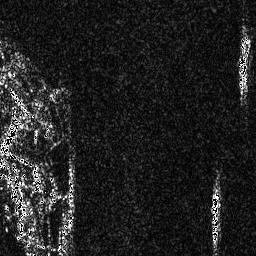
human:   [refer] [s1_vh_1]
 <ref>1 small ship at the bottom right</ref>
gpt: <box>[[81, 72, 85, 83, 0]]</box>